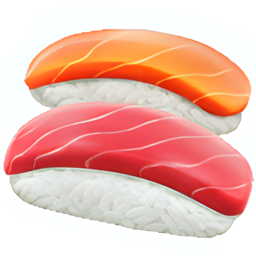
Name: sushi
Emoji: 🍣
Group: Food & Drink
Sub-group: food-asian